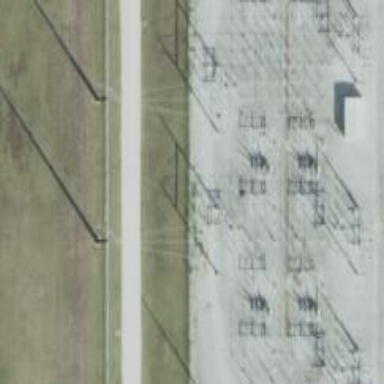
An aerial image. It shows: Power tower.